Question: I have a prestashop site which includes few CMS pages. I have added these pages to Left Column in CMS BLock
BO->Modules->CMS Block ->configure->Left Column
I want to rearrange the cms page links in this part. Does anyone know how i can do it.
I checked the Prestashop forums and most answers were related to footer links not the leftColumns links like the following
<URL>

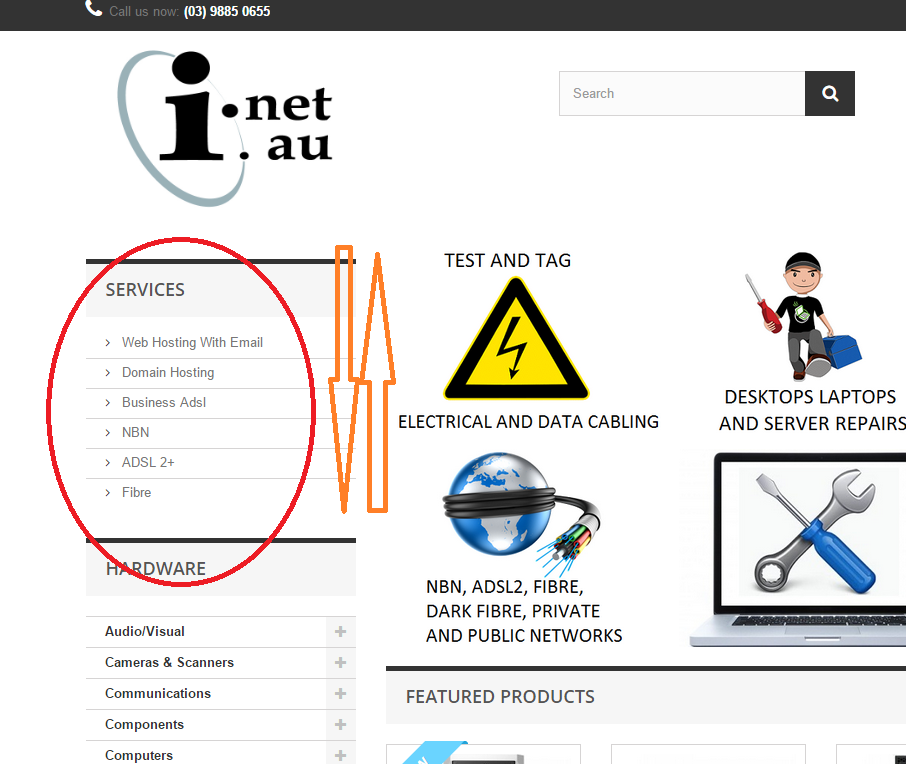
Answer: go to Back office -> cms ->positions . click on positions up and down arrow key and re arrange the all the cms pages. This solution works for me.